Field crop: maize
Growth stage: 1
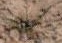
Species: salsola